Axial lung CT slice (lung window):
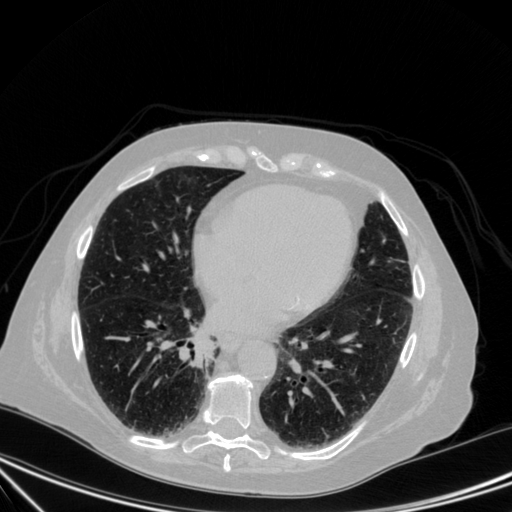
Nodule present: yes
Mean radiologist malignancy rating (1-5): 4